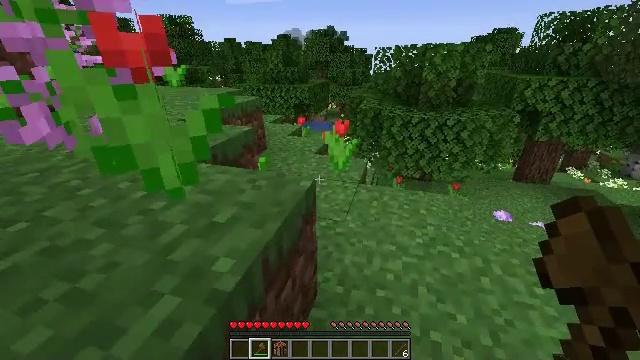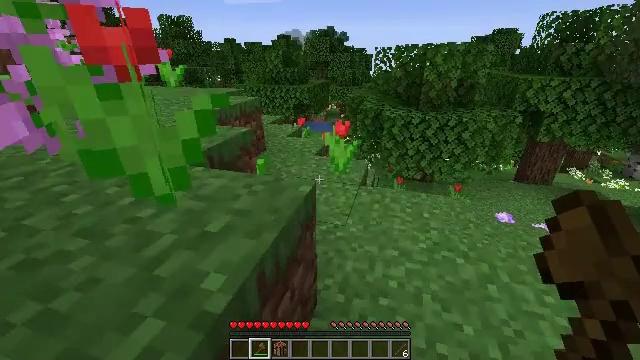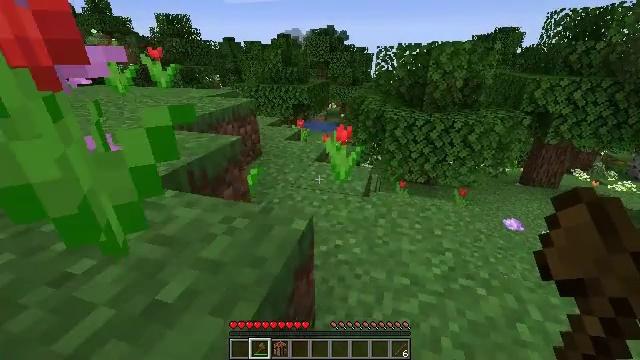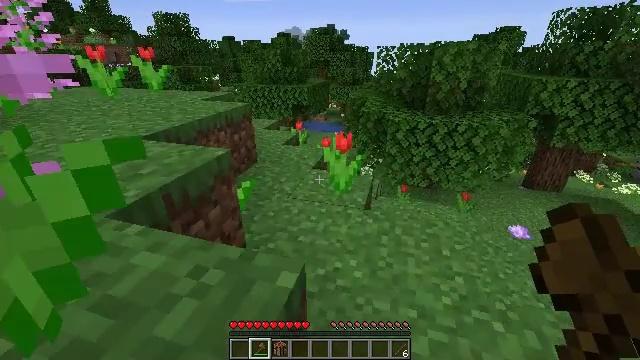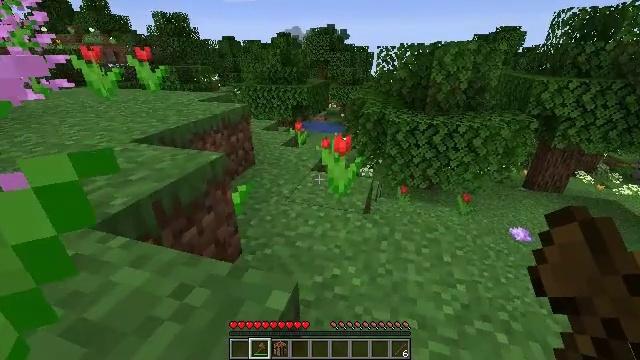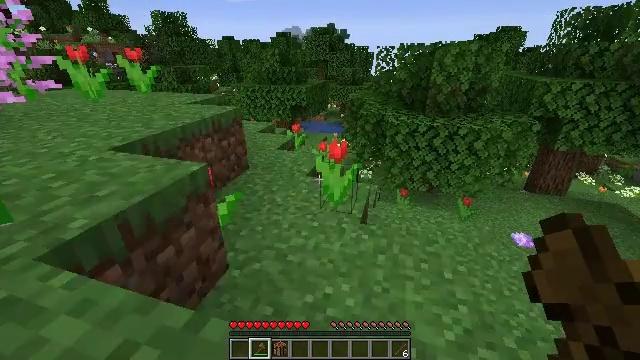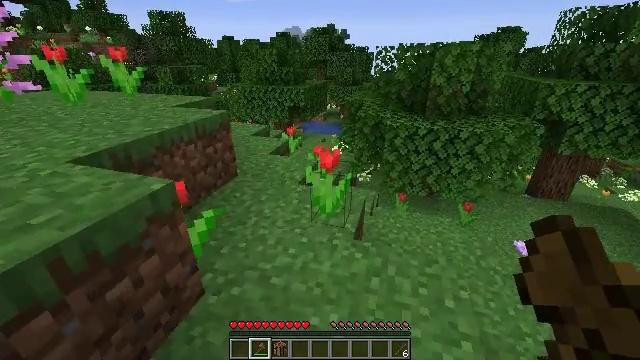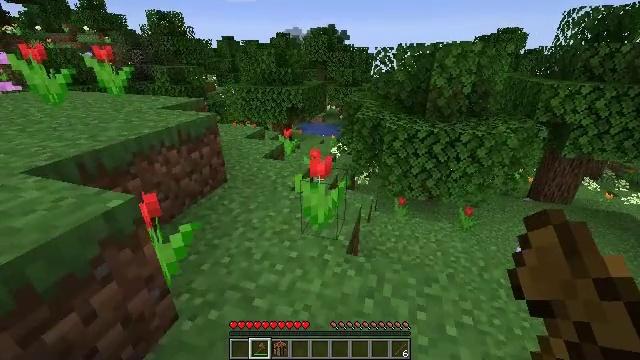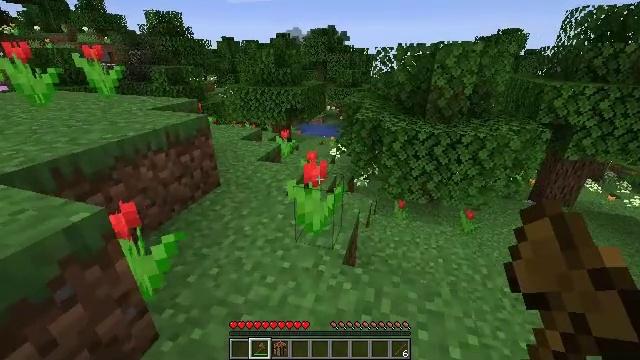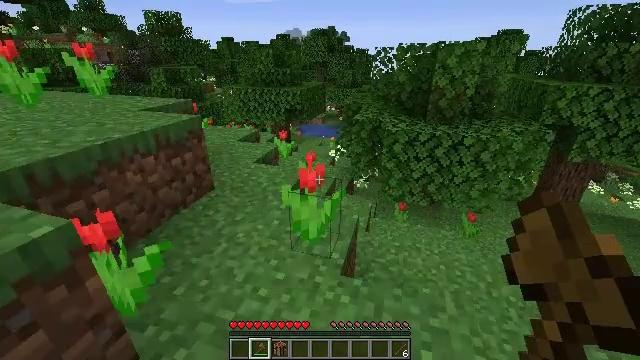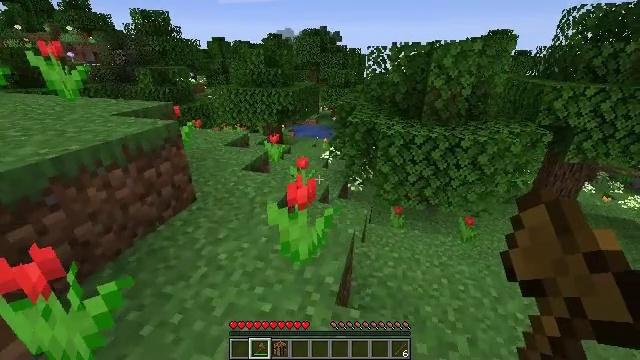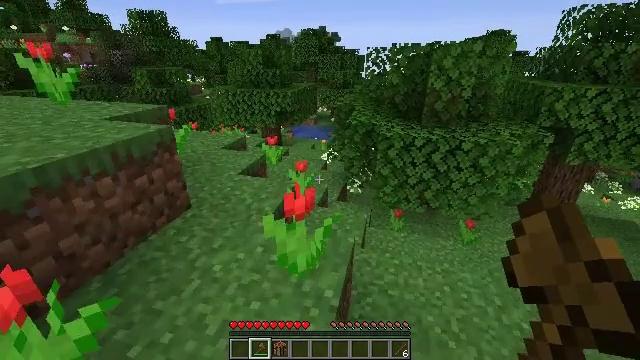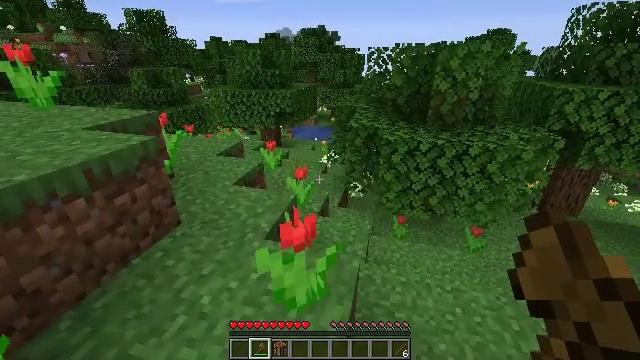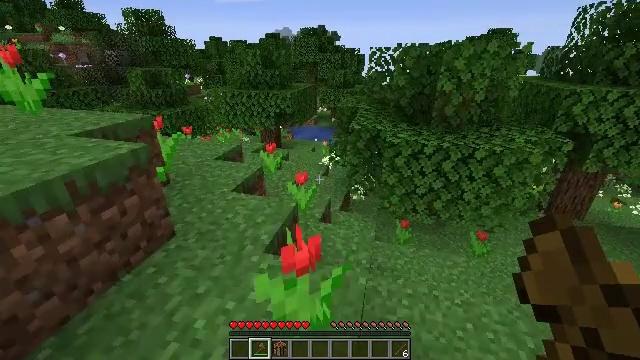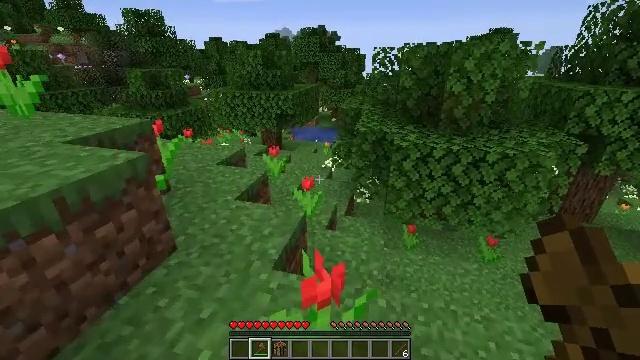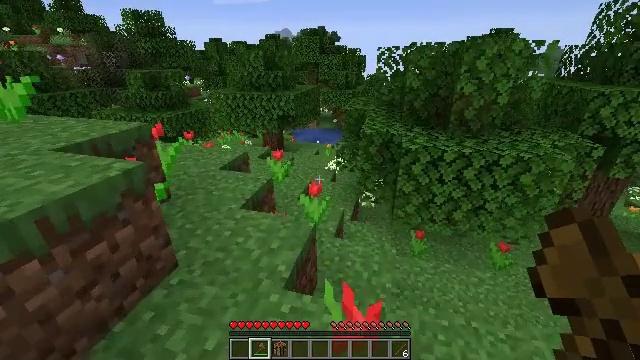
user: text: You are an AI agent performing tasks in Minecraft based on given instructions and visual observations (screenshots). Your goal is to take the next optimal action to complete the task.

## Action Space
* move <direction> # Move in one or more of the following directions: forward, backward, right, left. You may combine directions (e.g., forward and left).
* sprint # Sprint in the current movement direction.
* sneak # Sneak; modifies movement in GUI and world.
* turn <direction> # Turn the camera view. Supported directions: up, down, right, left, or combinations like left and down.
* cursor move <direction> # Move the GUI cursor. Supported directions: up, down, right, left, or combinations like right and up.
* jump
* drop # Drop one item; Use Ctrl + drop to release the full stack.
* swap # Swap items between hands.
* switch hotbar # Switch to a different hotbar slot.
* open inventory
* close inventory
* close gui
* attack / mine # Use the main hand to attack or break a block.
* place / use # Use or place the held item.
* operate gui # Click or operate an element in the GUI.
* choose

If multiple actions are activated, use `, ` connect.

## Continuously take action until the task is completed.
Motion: motion action
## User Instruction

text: Hunt a sheep.
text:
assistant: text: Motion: move forward
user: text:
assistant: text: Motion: move forward
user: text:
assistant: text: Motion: move forward
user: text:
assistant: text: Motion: move forward
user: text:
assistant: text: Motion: move forward
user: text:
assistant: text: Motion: move forward
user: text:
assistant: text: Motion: move forward
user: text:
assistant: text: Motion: move forward
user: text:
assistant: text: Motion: move forward
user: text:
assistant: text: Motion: move forward, turn right
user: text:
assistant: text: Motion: move forward
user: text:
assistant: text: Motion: move forward
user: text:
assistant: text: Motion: move forward and move left
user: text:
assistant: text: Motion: move forward and move left
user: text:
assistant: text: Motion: move forward
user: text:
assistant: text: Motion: move forward
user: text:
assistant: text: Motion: move forward
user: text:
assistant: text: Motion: move forward
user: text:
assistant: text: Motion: move forward
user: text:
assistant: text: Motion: move forward
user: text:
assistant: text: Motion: move forward
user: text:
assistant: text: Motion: move forward
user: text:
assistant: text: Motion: move forward
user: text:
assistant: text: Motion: move forward
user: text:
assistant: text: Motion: move forward
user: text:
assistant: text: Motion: move forward
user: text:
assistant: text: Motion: move forward
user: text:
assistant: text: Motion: move forward
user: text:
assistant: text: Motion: move forward and move left
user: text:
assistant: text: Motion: move forward and move left